Current action and preconditions to check: path_clear

Your task: For each precondition in the list above, predict whether it will hold at this action.

Consider the current scene as observed from the mobile robot's camera, and analyze the predicted future states of all dynamic agents (e.g., people, animals, vehicles, or any moving entities) within the NEXT SECOND.

IMPORTANT: Only answer "very likely" if you are absolutely certain—based on strong, clear evidence—that a dynamic agent will violate the precondition in the predicted future state. Do NOT answer "very likely" for unlikely, ambiguous, or low-probability risks.

Ask yourself for each precondition: Is there a high probability, with clear and convincing evidence, that the predicted future states of any dynamic agent will interfere with the predicted future state of the currently executing action within the NEXT SECOND, causing that precondition to fail?

Assess the risk level based on these predictions. Use "likely" or "very likely" if motions create a clear risk of interference.

Use "neutral" or "improbable" if agents are nearby but their predicted paths are clearly diverging or non-conflicting.

Failure Risk Categories: "very improbable", "improbable", "neutral", "likely", "very likely"

Answer Format: Output ONLY the probability_of_failure value from these categories: "very improbable", "improbable", "neutral", "likely", "very likely"

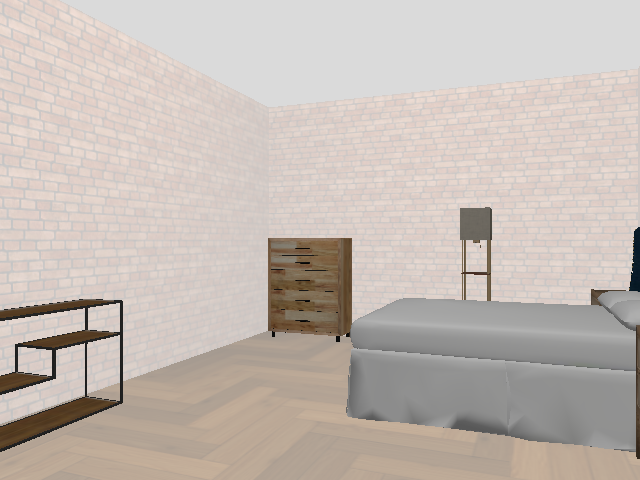

Answer: very improbable